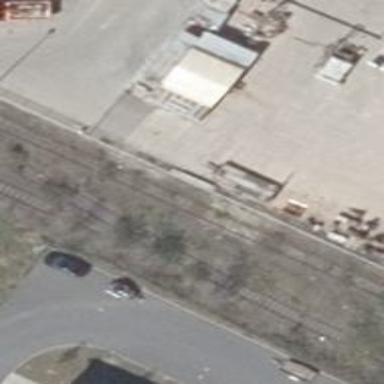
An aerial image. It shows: Abandoned spur railway.